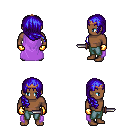
a pixel art fantasy rpg character, male body template, human, dark skin, lavender cape, teal pants, blue right-swept hairstyle, bronze tiara, gold gloves, dagger, four views (front, back, left, right), 2x2 character sprite sheet, small pixel art, hard edges, no anti-aliasing